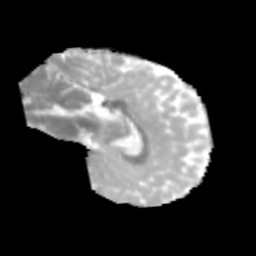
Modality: MD
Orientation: sagittal
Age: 9
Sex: female
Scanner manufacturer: siemens
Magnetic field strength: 3 T
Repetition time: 3.8 s
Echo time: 0.07 s